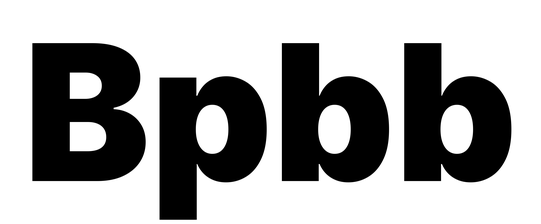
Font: Inter_Black